Can you highlight the differences in these two pictures?
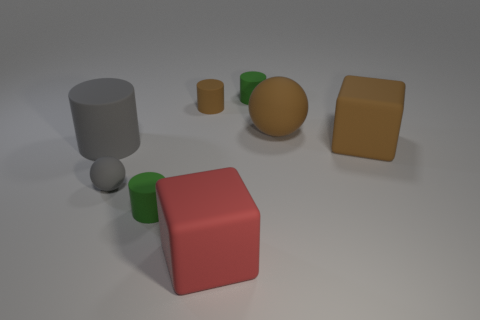
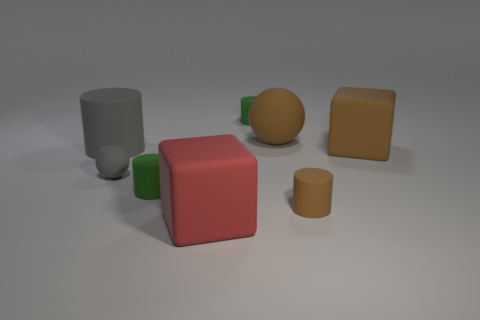
the tiny brown thing moved
the tiny brown matte cylinder on the left side of the red object moved
the brown cylinder moved
the small brown rubber cylinder that is behind the large brown ball changed its location
the tiny brown matte cylinder on the left side of the red cube changed its location